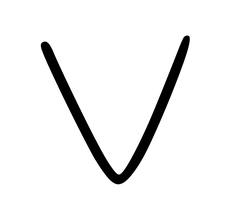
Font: Gluten_Thin